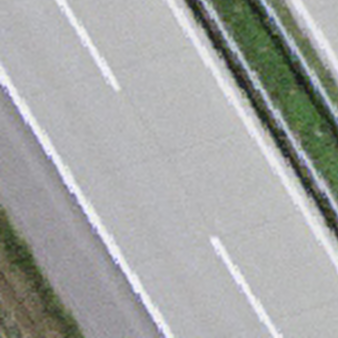
Label: other